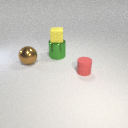
small red rubber cylinder to the right of large green metal cylinder